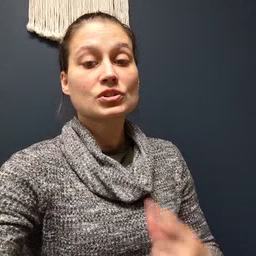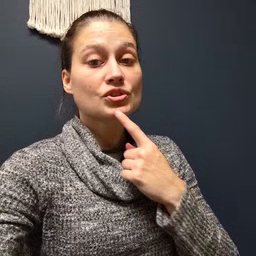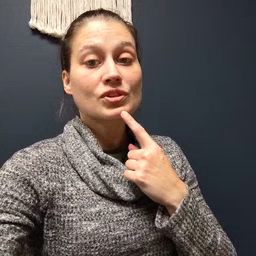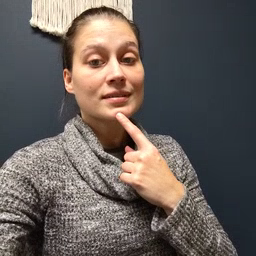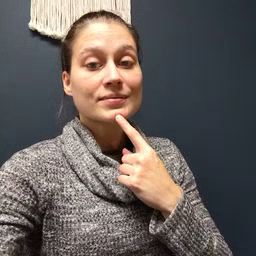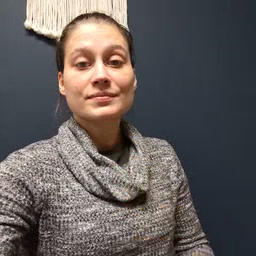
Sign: chin